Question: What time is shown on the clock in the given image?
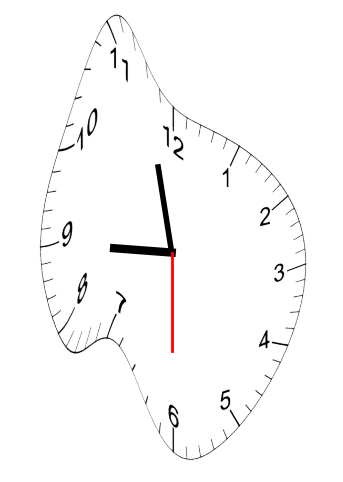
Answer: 08:57:30